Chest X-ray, AP view. Patient: 19 years old, sex M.
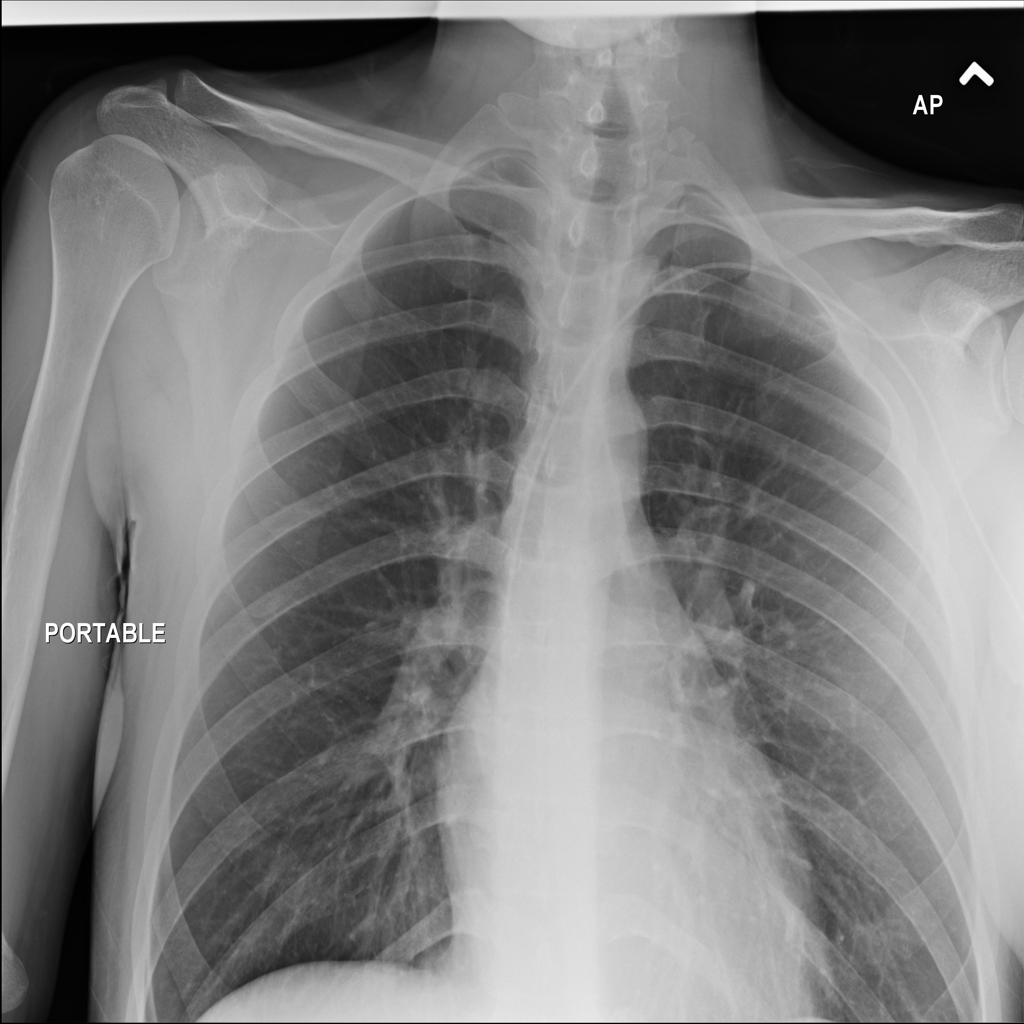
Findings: No Finding